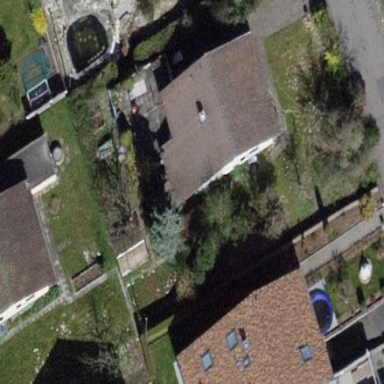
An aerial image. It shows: Detached building.